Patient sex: F
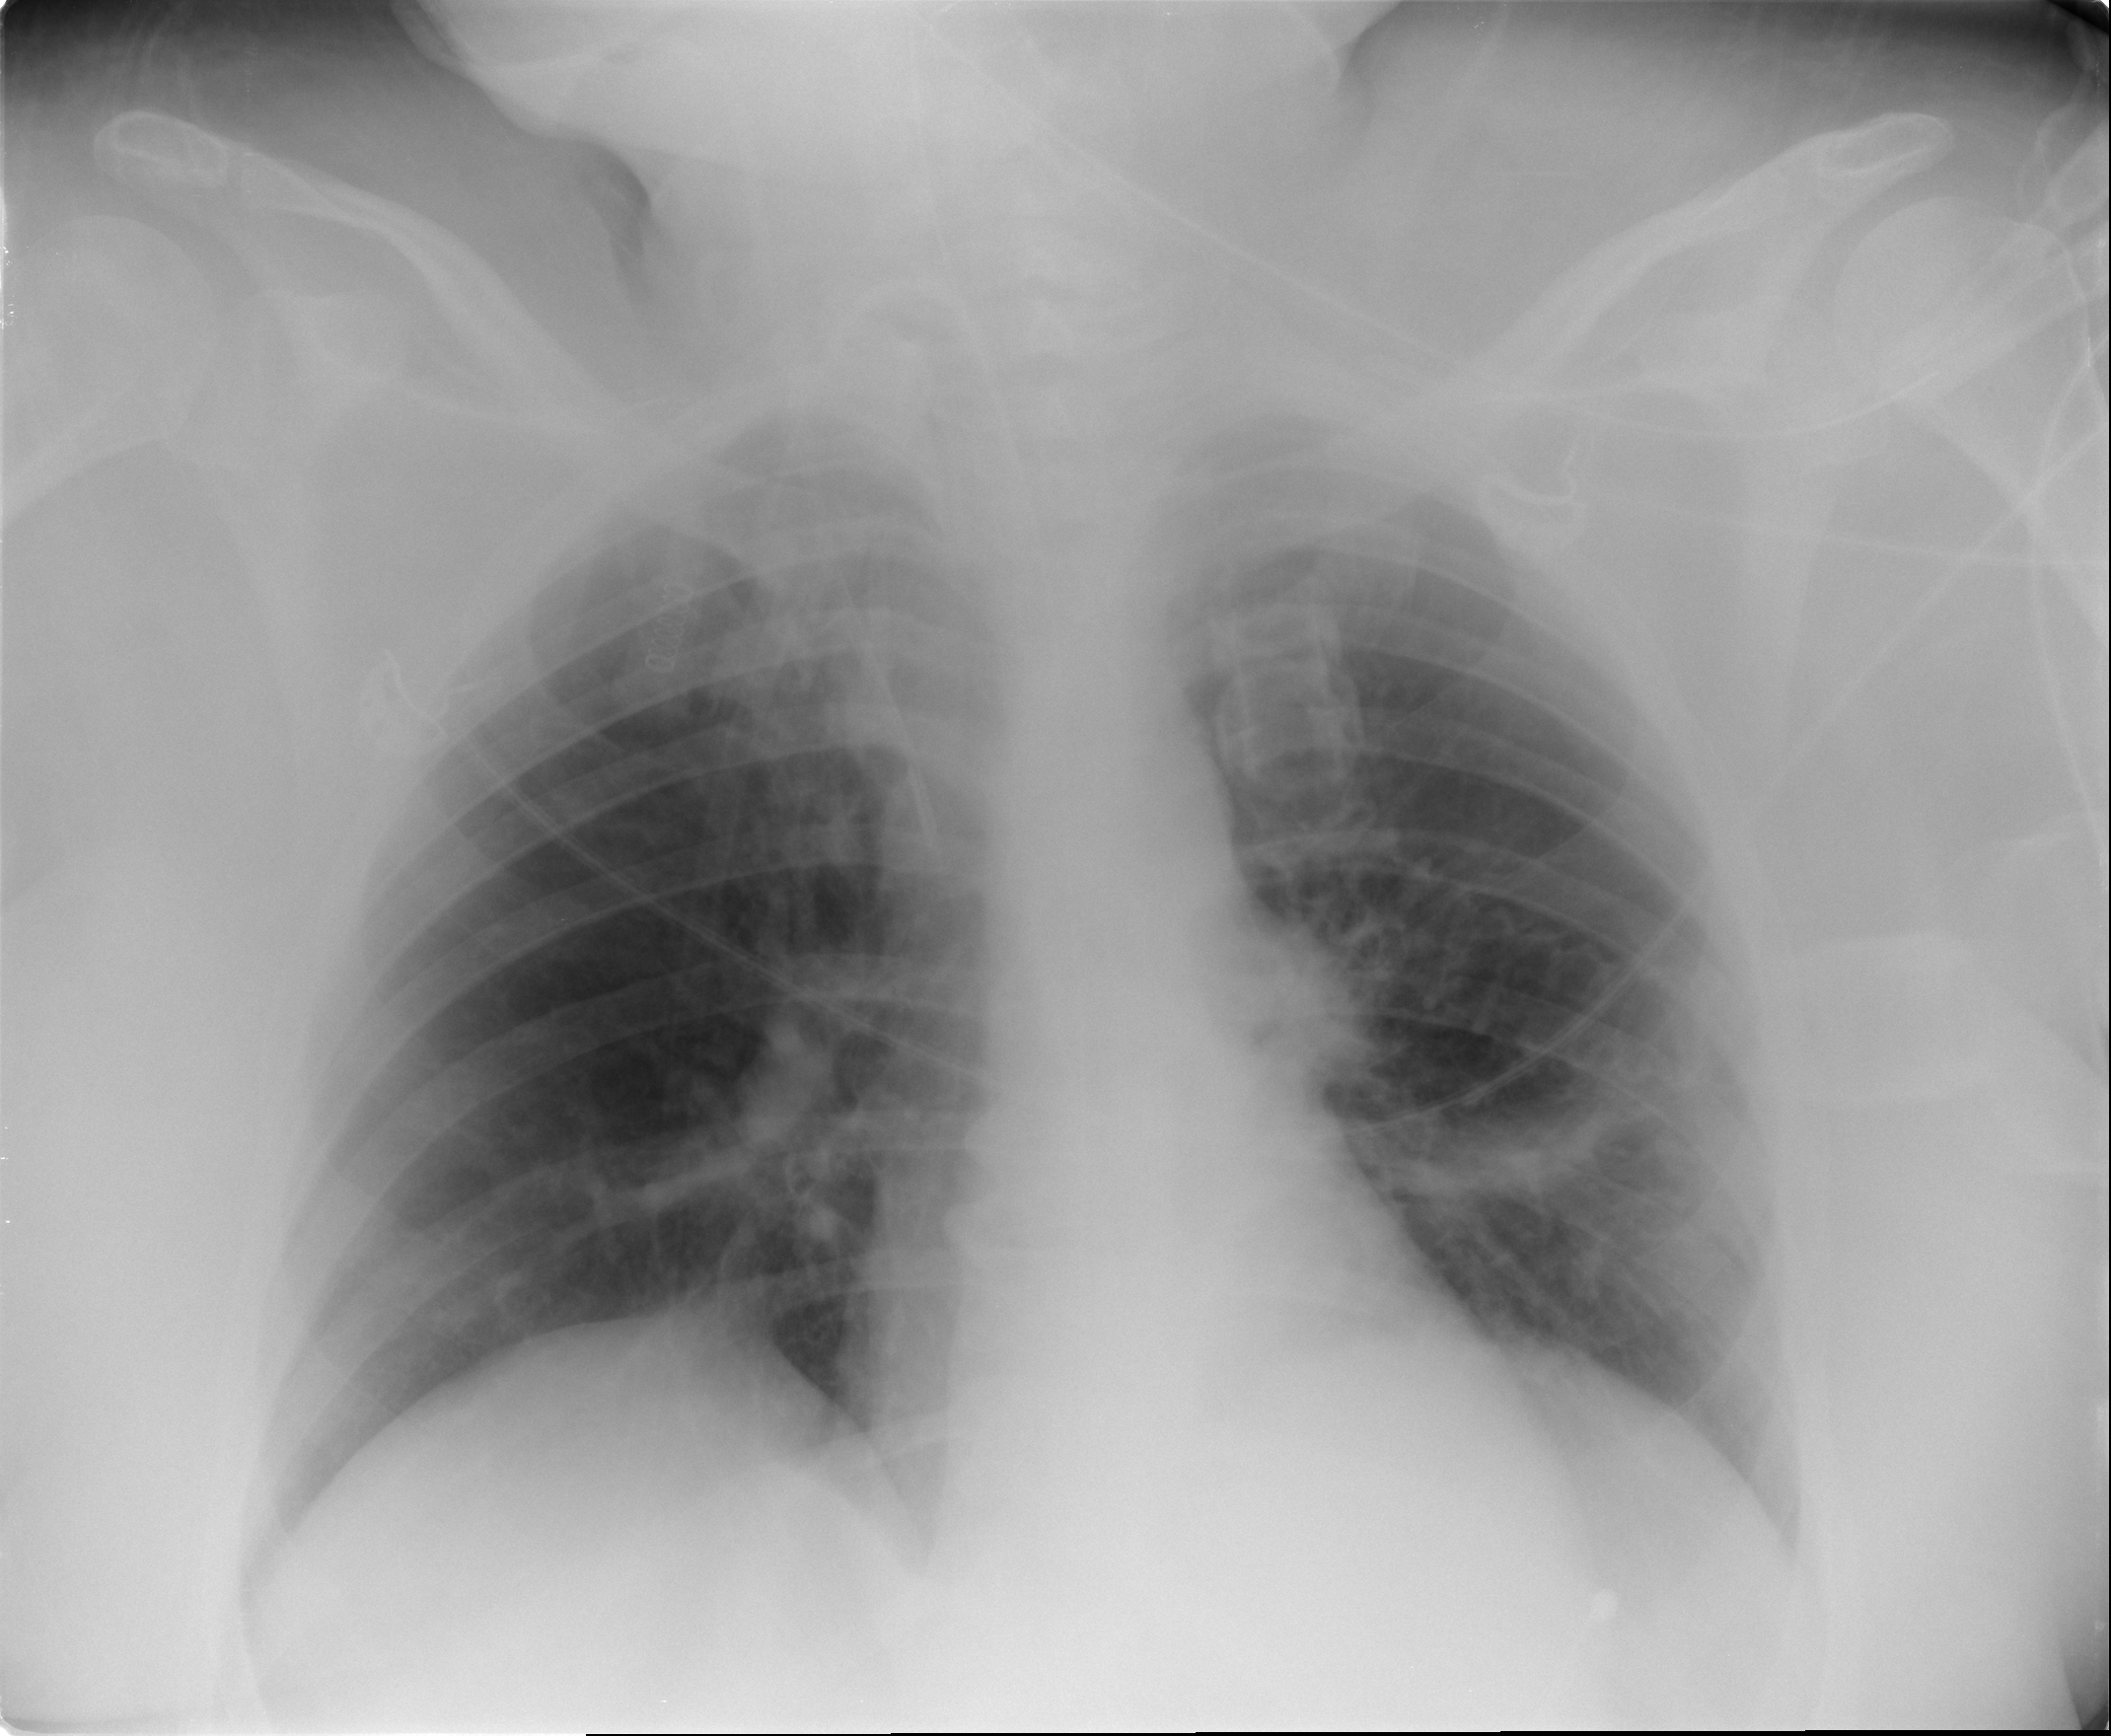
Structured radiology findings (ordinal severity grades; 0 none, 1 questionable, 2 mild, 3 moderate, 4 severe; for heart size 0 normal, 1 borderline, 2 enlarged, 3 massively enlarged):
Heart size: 1
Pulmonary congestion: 1
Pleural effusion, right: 0
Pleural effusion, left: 0
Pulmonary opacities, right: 1
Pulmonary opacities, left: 1
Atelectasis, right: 2
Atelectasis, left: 2